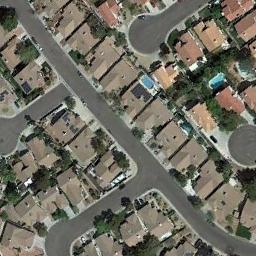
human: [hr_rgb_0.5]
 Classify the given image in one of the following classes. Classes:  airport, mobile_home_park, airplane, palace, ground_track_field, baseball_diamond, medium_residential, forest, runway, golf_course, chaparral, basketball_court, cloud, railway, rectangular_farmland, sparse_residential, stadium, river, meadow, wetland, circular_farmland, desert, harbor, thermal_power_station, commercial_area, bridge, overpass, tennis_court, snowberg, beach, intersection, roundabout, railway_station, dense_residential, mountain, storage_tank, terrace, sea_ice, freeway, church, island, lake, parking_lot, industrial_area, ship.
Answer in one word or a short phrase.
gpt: dense_residential